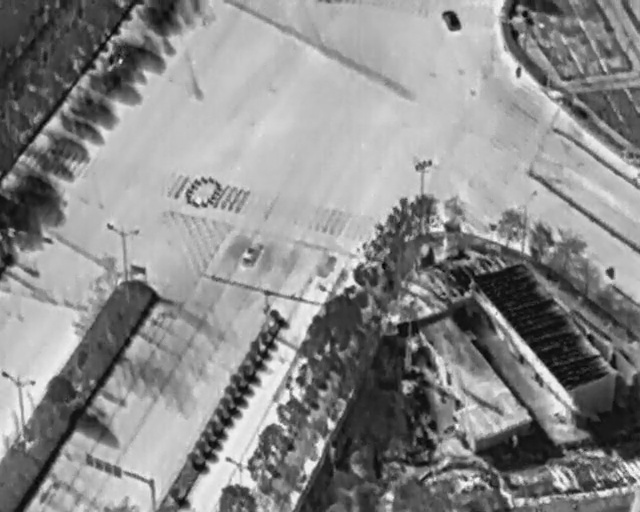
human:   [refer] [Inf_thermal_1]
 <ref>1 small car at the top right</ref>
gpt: <box>[[68, 2, 72, 5, 154]]</box>